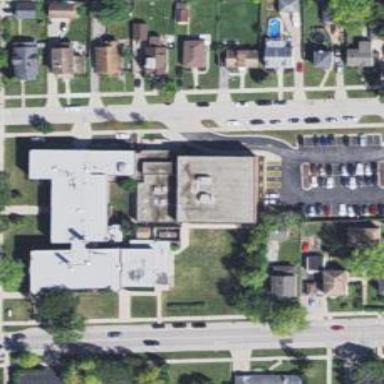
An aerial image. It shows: School.